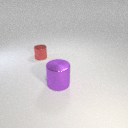
large purple metal cylinder to the right of small red metal cylinder